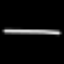
Label: line